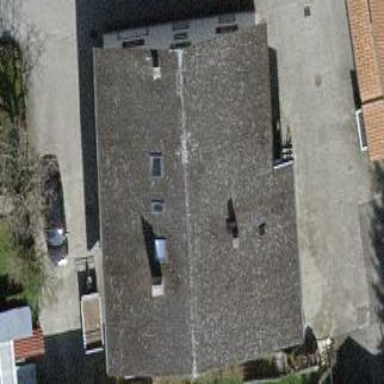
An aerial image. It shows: Detached building.